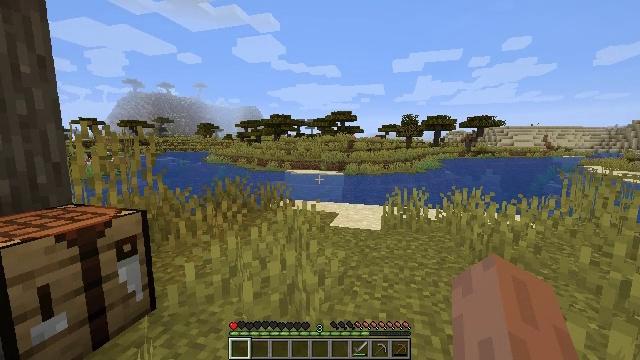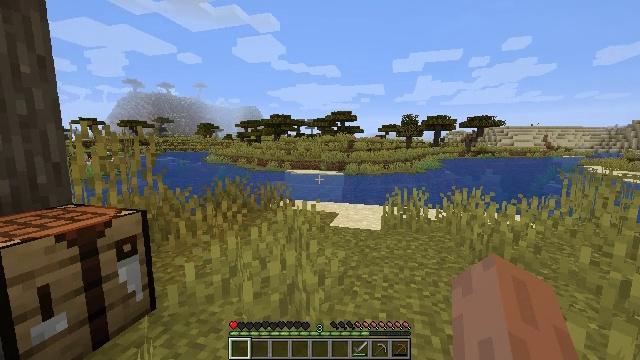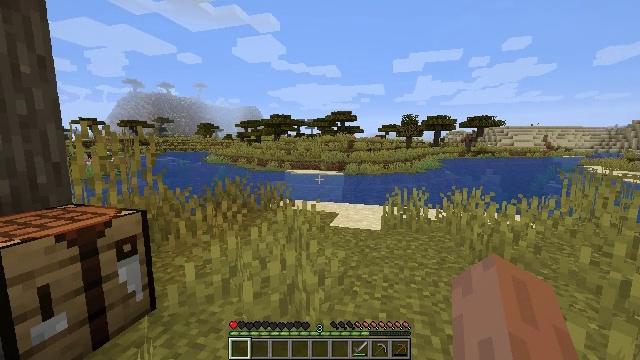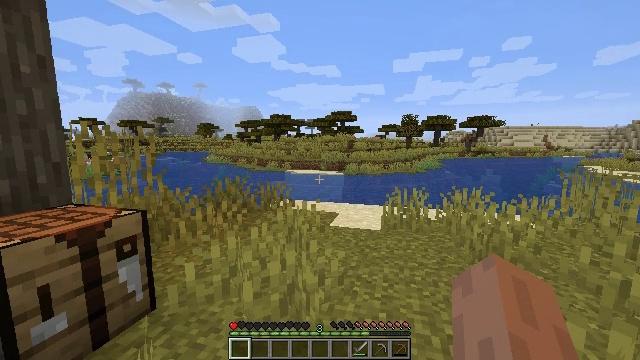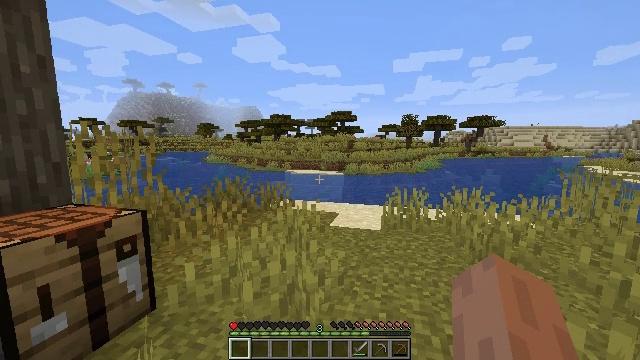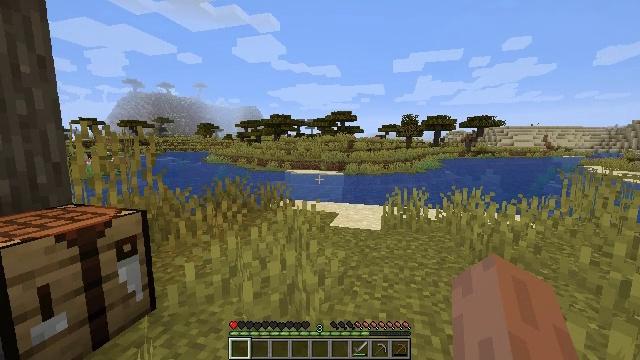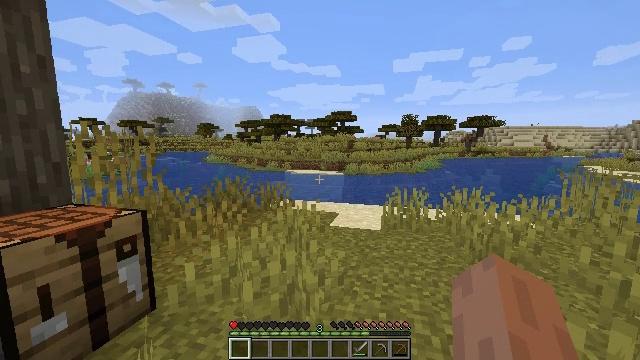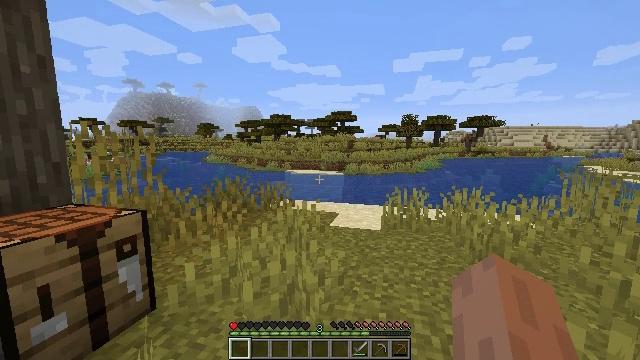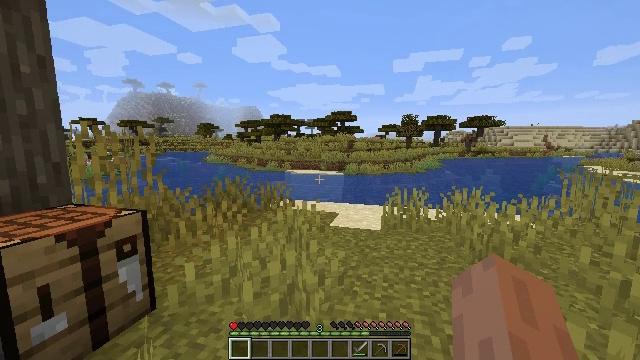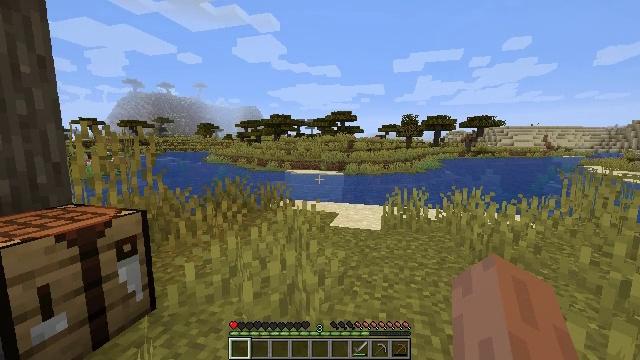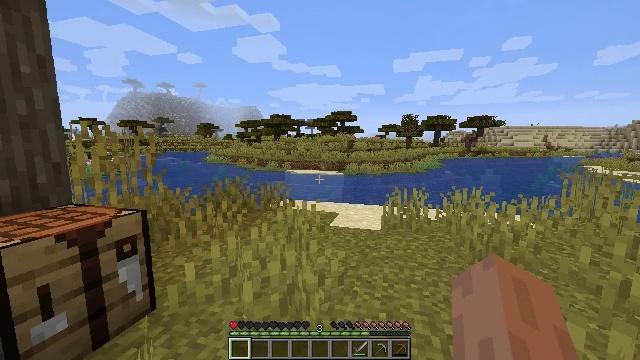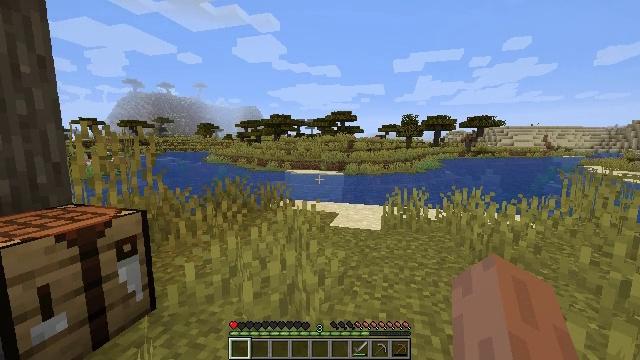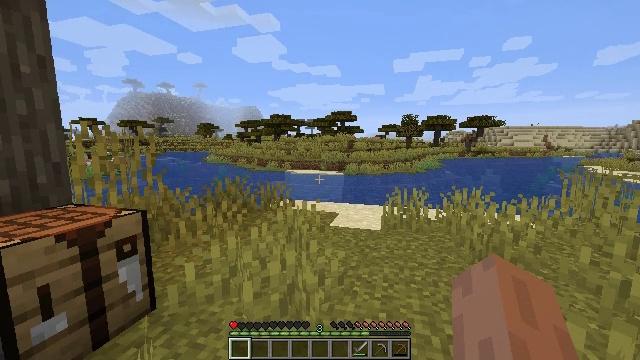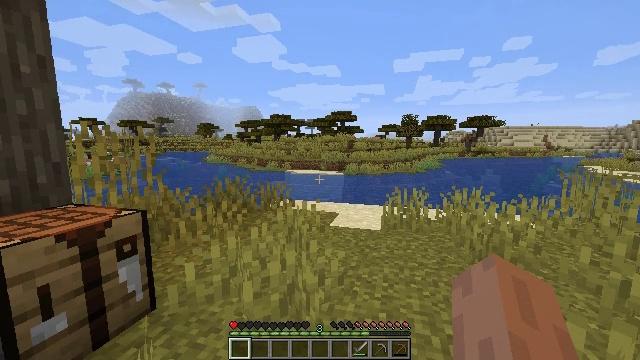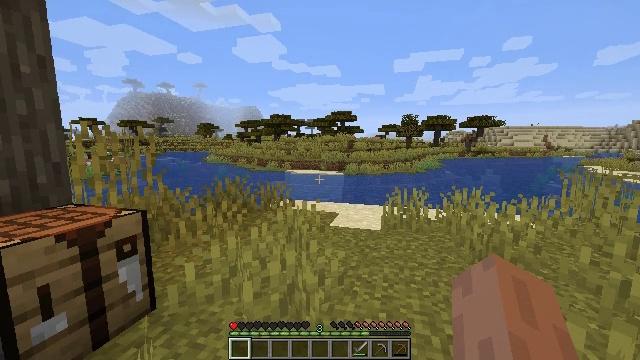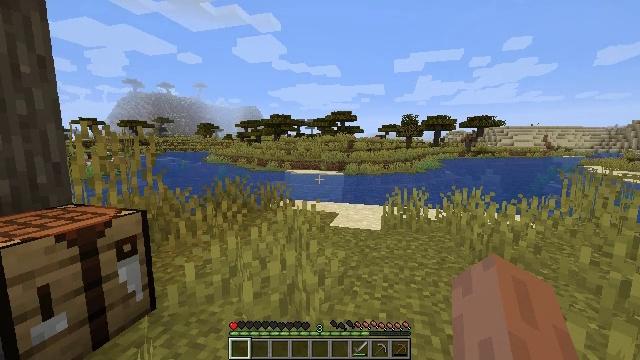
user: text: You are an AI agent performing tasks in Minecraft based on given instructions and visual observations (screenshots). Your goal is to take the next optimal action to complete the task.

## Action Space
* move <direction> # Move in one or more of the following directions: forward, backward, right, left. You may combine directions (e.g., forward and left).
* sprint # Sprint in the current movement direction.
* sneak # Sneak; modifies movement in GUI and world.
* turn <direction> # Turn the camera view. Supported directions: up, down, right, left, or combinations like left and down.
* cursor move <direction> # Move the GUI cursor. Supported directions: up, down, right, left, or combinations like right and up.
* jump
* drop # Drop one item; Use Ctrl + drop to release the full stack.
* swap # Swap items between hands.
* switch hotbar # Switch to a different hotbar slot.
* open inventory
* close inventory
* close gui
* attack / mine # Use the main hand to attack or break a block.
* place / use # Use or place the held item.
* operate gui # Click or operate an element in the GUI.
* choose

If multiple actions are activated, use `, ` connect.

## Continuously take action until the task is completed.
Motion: motion action
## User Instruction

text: Open the furnace and cook cod.
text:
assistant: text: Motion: no_op
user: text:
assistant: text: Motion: no_op
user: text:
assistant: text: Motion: no_op
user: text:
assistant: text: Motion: no_op
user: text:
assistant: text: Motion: no_op
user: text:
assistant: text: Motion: no_op
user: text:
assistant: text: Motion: no_op
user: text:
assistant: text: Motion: no_op
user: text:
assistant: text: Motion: no_op
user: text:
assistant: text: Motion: no_op
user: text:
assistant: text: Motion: no_op
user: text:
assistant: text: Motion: no_op
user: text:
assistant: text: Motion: no_op
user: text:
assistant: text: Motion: no_op
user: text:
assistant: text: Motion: no_op
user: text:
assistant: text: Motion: no_op
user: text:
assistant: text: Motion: no_op
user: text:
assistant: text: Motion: no_op
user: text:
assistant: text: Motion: no_op
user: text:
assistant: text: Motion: no_op
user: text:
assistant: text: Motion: no_op
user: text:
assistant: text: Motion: no_op
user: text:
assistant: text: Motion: no_op
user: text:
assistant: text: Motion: no_op
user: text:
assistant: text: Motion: no_op
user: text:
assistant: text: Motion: no_op
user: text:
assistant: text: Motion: no_op
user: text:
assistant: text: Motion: no_op
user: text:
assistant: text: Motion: no_op
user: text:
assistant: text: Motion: no_op